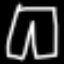
Label: pants